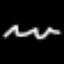
Label: squiggle